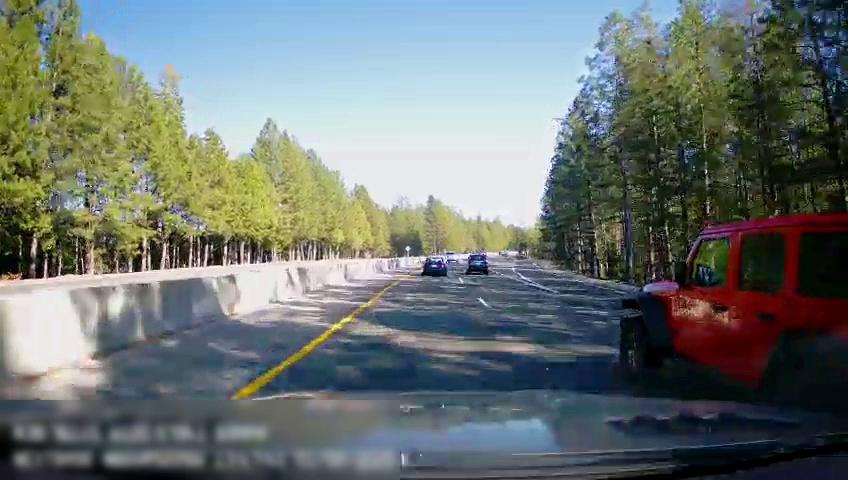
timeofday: Day
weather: Sunny
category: Drivable Space
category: Drivable Space
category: Vehicles | SUV
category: Vehicles | SUV
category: Vehicles | Car
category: Vehicles | Car
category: Lanes | Current Lane
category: Lanes | Current Lane
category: Lanes | Alternate Lane
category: Lanes | Alternate Lane